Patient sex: M
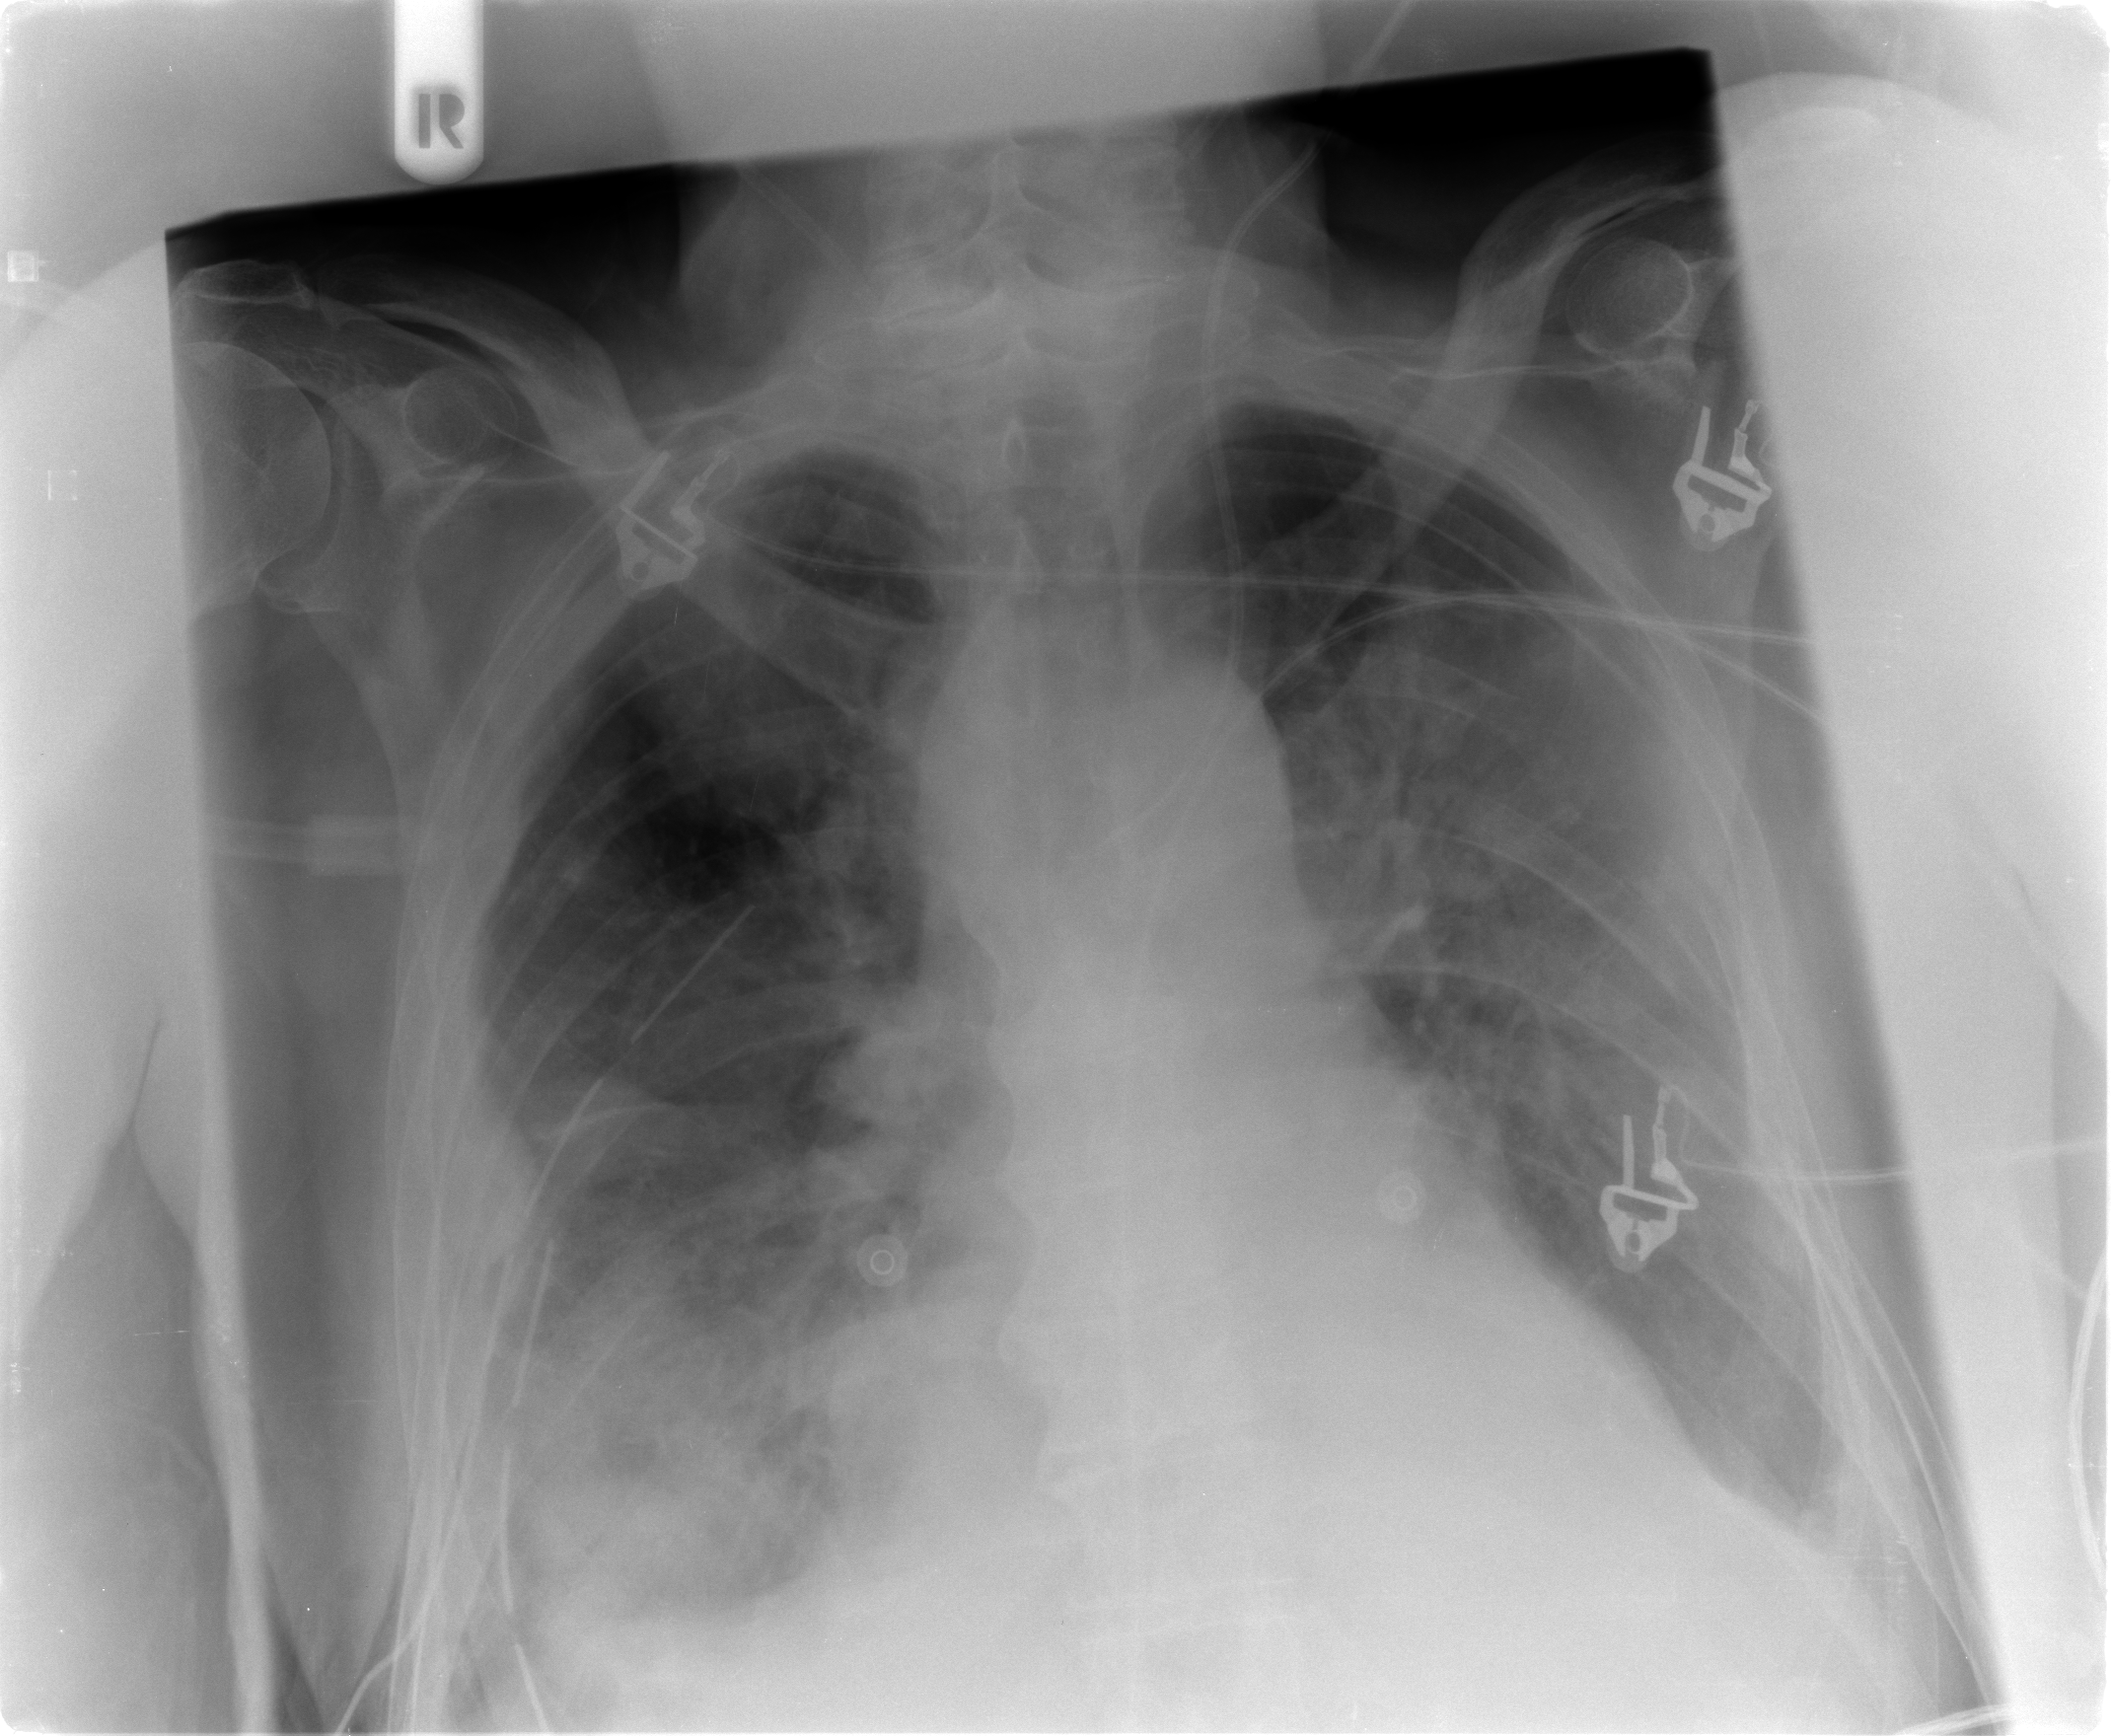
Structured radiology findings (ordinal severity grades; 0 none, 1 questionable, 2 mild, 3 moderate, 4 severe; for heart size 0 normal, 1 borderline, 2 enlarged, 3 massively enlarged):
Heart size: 0
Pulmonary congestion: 0
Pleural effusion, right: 1
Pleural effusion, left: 2
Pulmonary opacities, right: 0
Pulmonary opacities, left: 0
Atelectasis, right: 2
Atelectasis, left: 2